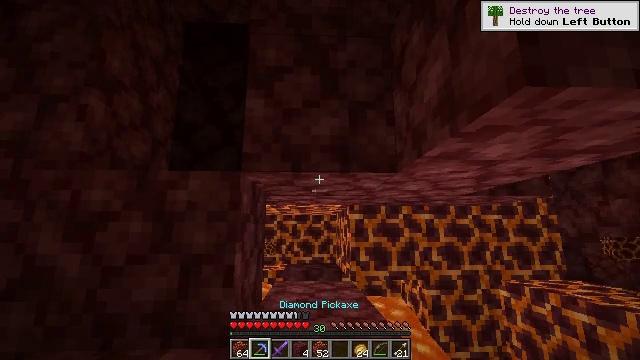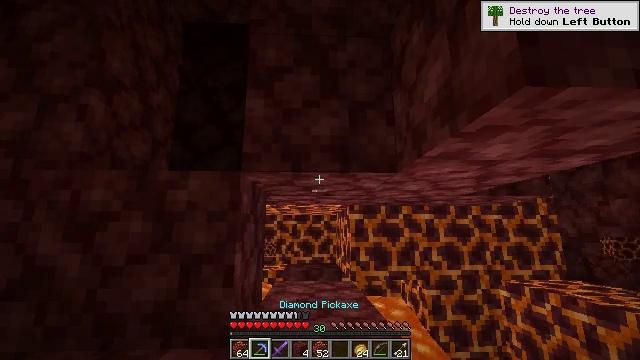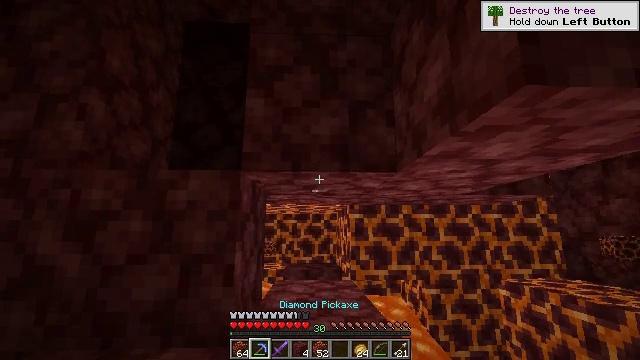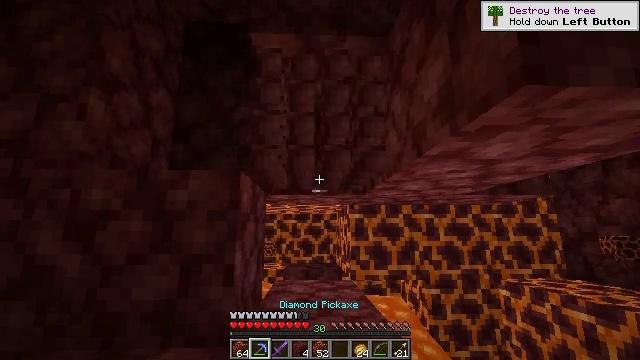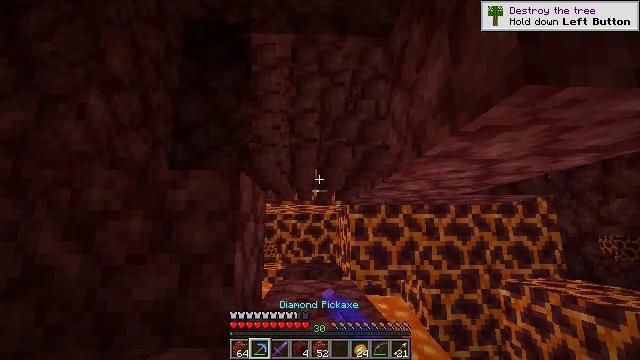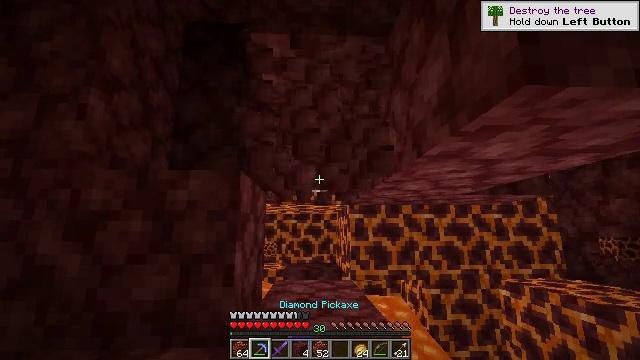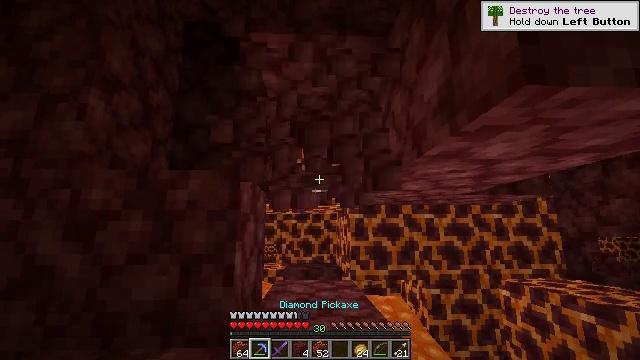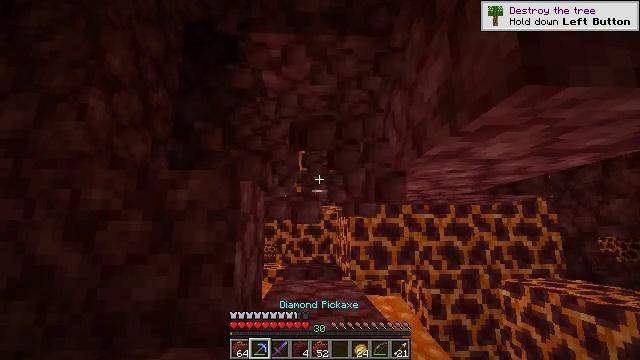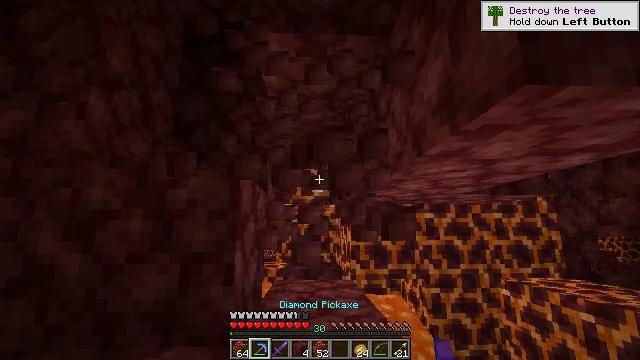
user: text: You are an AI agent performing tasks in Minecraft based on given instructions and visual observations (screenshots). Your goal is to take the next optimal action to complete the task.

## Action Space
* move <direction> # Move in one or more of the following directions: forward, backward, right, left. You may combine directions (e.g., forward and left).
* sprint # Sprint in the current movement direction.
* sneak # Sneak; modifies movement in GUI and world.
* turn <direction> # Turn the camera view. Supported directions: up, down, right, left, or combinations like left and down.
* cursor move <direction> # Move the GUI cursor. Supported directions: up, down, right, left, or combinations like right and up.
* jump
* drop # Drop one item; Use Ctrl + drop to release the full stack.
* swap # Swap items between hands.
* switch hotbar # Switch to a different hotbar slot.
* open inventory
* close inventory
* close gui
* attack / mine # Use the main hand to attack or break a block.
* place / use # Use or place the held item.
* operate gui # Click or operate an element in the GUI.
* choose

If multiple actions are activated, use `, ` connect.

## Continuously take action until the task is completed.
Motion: motion action
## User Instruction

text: Attack the netherrack to gather it.
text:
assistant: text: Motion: no_op
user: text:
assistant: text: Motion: no_op
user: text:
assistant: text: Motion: attack / mine
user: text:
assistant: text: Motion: attack / mine
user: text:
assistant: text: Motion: no_op
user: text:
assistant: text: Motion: no_op
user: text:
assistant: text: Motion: no_op
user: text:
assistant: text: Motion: no_op
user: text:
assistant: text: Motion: no_op